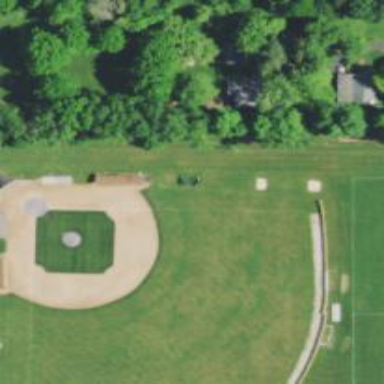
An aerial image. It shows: Baseball pitch for leisure and sports activities.